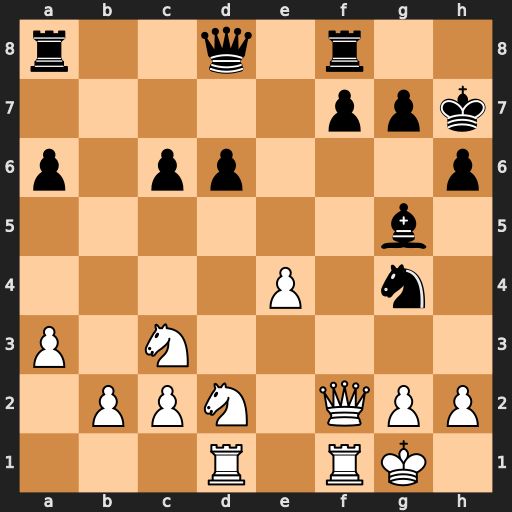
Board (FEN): r2q1r2/5ppk/p1pp3p/6b1/4P1n1/P1N5/1PPN1QPP/3R1RK1
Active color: w
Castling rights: -
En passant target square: -
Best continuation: Qf5+ Kh8 Qxg4 Qb6+ Kh1